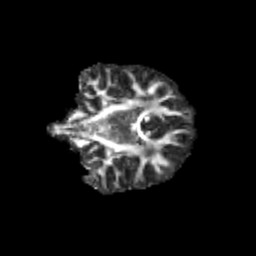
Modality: FA
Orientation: coronal
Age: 10
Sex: female
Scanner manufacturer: siemens
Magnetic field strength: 3 T
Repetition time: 3.8 s
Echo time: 0.07 s